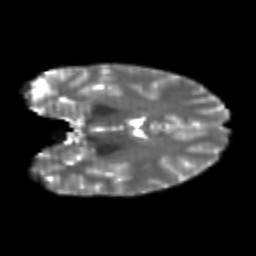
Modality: T2w
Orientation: coronal
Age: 24
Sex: female
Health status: healthy
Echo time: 0.074 s